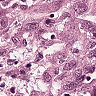
Metastatic tissue present: yes